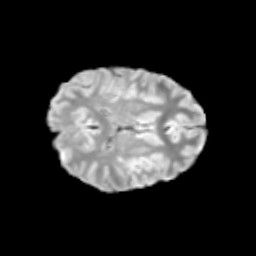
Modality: T2w
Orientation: axial
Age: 10
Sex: male
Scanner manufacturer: siemens
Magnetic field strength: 3 T
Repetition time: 3.8 s
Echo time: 0.07 s